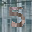
Label: 5